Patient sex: M
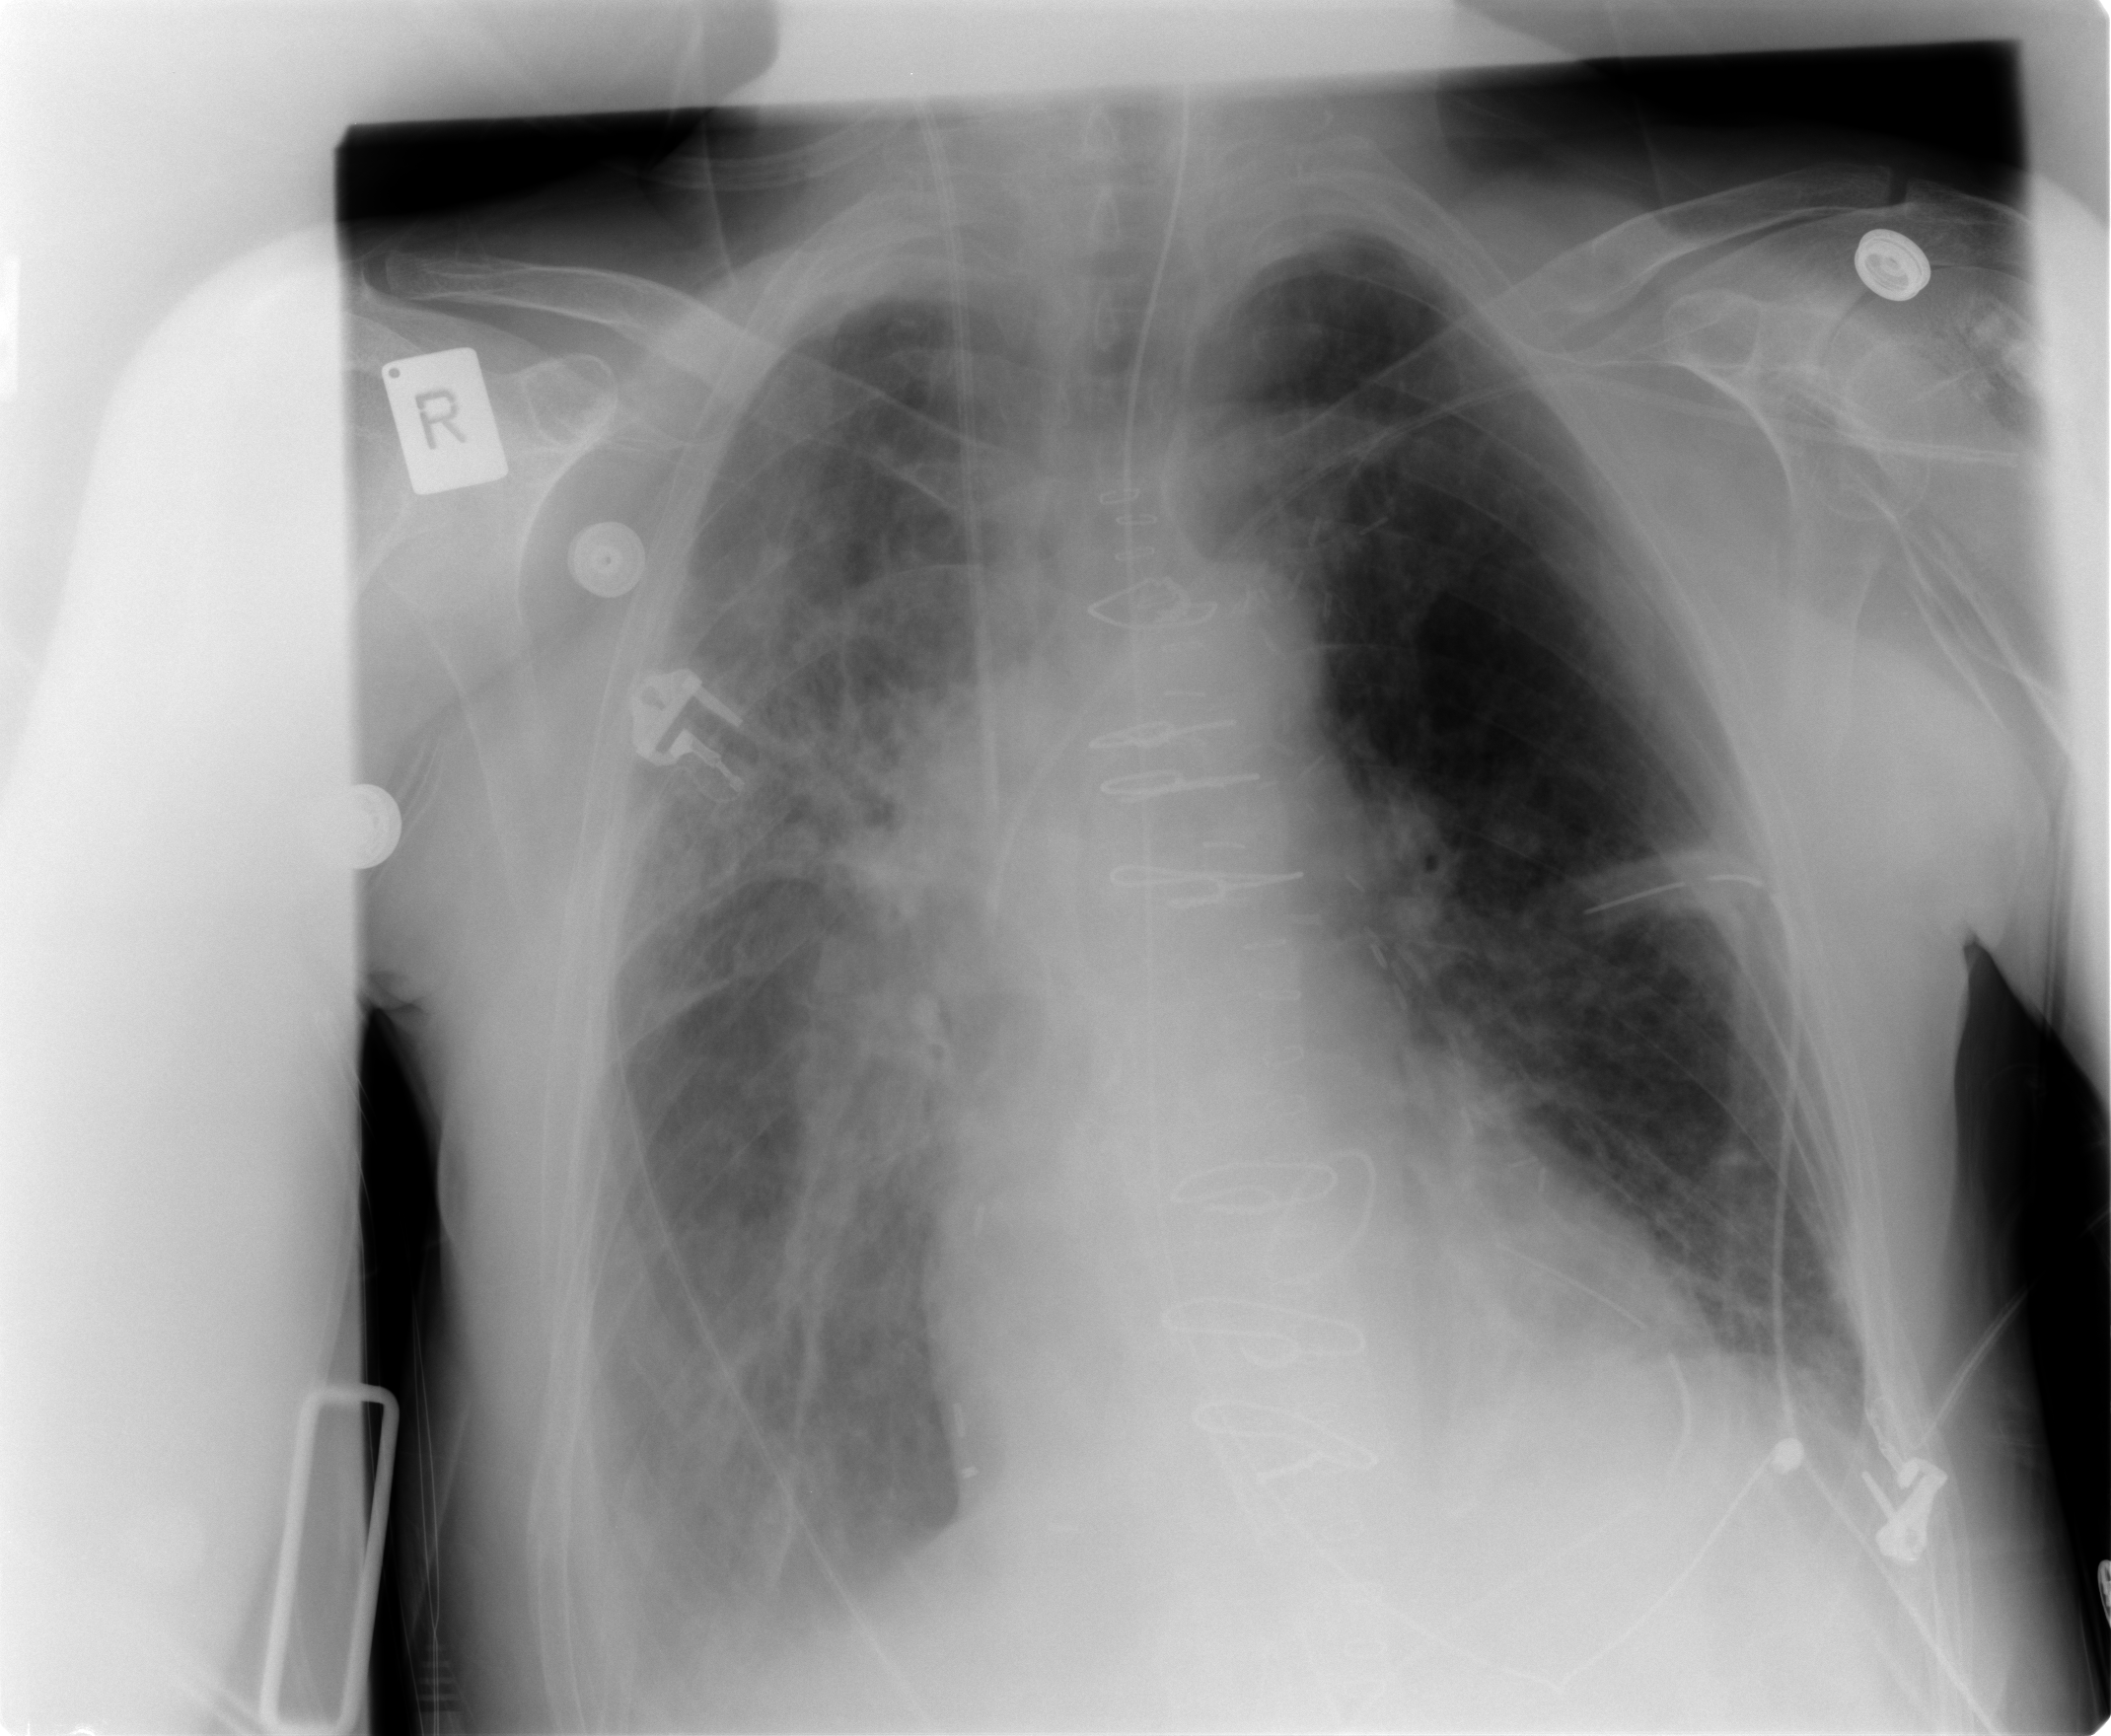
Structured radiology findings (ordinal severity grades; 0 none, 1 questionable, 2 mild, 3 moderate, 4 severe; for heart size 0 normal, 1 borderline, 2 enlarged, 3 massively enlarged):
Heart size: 0
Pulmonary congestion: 2
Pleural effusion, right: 2
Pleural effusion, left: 0
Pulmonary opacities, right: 2
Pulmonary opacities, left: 0
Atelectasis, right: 2
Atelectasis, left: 1